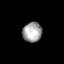
Tissue: skin
Cell type: Epithelial cells
Senescence score: 0.2523
Nuclear area (px): 374
Mean DAPI intensity: 163.914